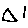
Label: triangle